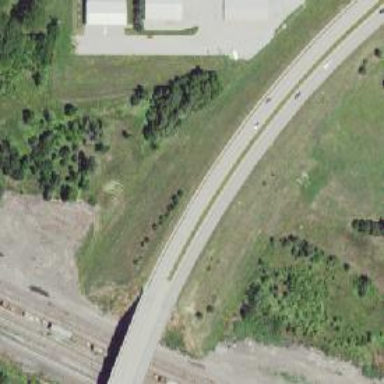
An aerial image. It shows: This image shows trunk highway that functions as expressway.